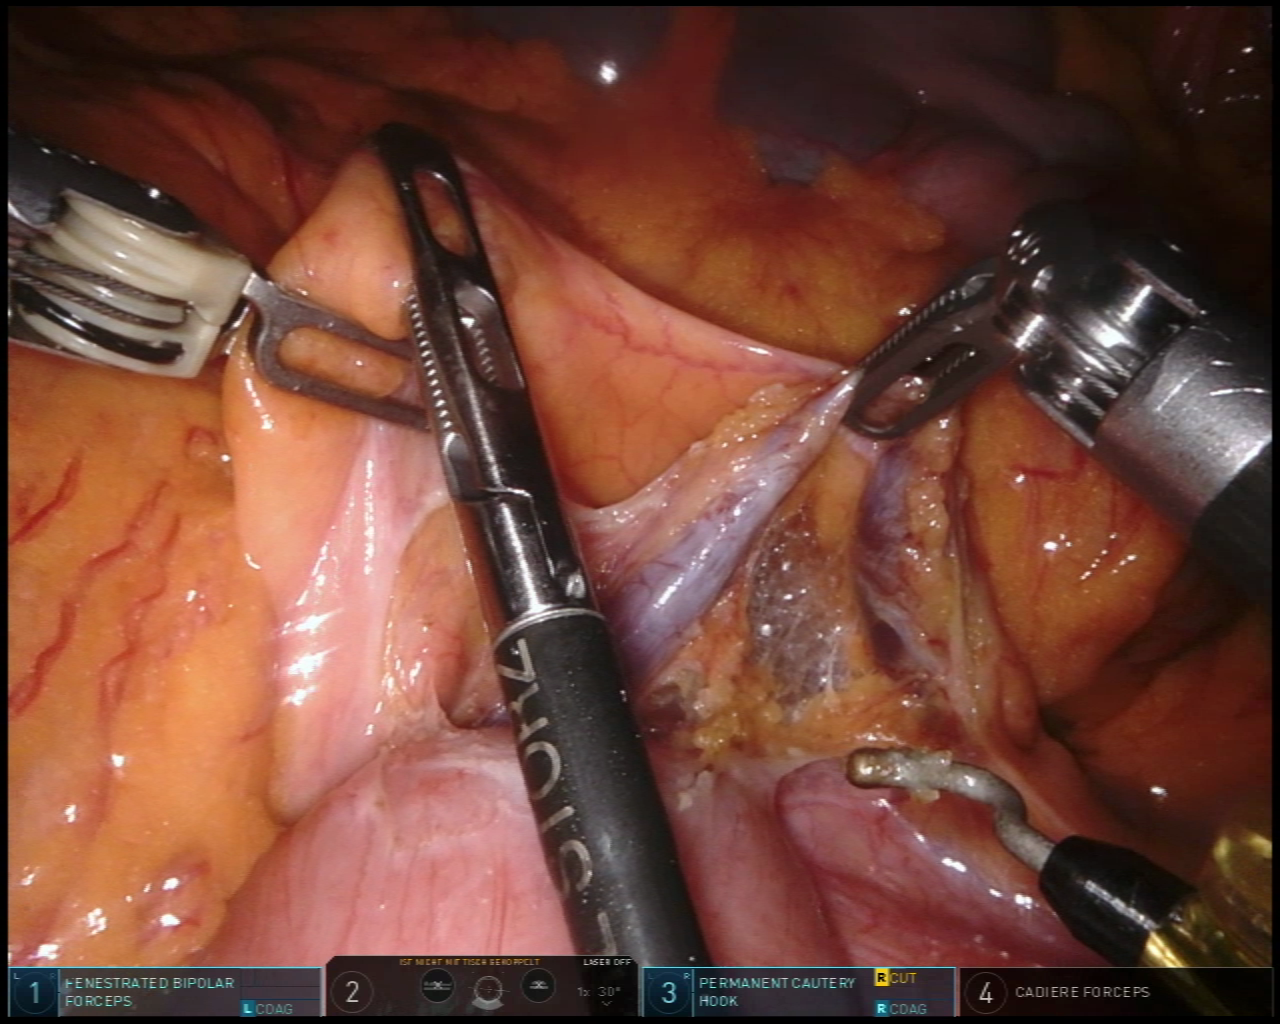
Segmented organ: intestinal_veins
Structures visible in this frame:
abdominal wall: no
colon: yes
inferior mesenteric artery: no
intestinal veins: yes
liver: no
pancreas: no
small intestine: yes
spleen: no
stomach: no
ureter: no
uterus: no
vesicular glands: no